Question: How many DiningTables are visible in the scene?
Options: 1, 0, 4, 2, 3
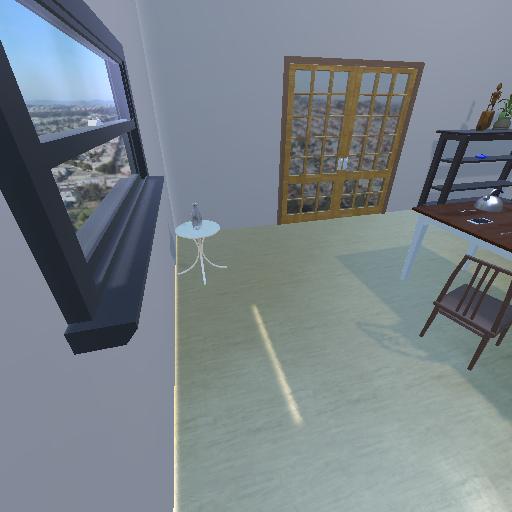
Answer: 1